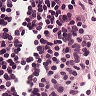
Metastatic tissue present: no